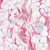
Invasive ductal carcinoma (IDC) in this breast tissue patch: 0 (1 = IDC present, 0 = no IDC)